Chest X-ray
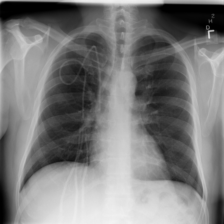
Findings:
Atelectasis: negative
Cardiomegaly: negative
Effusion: negative
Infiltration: negative
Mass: negative
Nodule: negative
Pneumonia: negative
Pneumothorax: negative
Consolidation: negative
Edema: negative
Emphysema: negative
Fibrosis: negative
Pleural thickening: negative
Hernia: negative